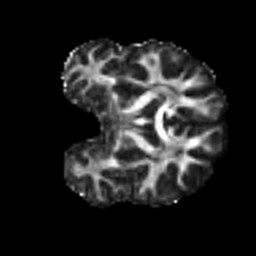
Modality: FA
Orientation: coronal
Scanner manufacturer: siemens
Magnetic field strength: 3 T
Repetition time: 4 s
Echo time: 0.0594 s